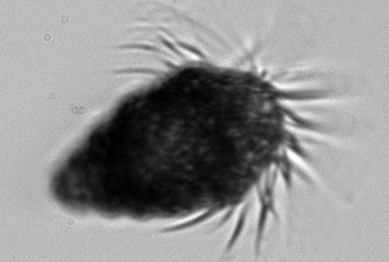
Label: Laboea_strobila